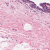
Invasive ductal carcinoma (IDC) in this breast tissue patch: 0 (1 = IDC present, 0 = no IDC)